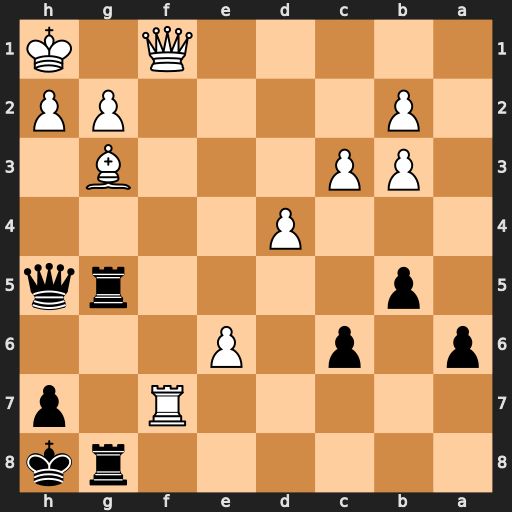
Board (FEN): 6rk/5R1p/p1p1P3/1p4rq/3P4/1PP3B1/1P4PP/5Q1K
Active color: b
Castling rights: -
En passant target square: -
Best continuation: Rxg3 Qf6+ R3g7